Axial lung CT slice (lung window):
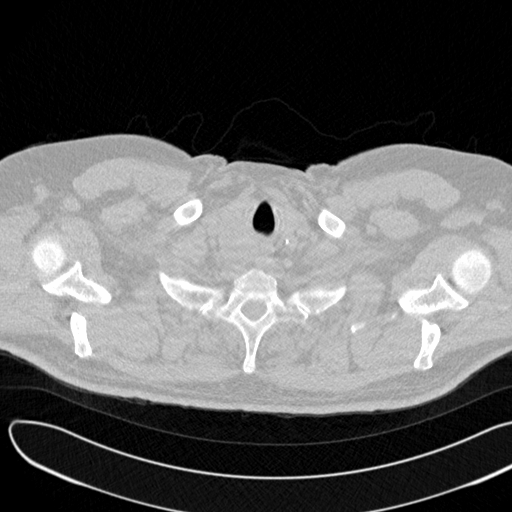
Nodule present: no